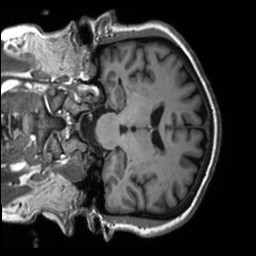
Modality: T1w
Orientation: coronal
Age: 66
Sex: male
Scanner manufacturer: siemens
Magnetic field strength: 3 T
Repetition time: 2.53 s
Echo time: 0.00219 s